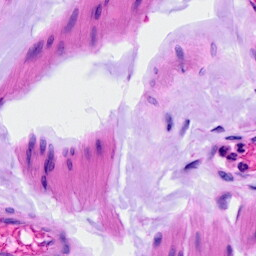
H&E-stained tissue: Ovarian